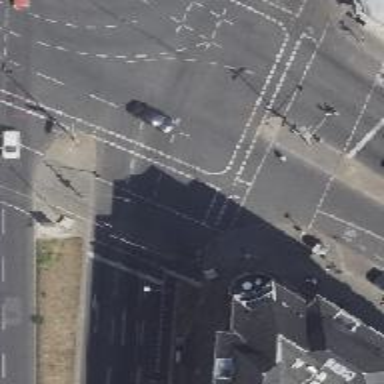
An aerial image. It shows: Secondary road with asphalt surface and lane markings. It is dual carriageway.